Interaction volume radius: 10 \u00c5
Interaction volume height: 15 \u00c5
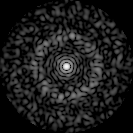
Disorder parameter: 0.8619